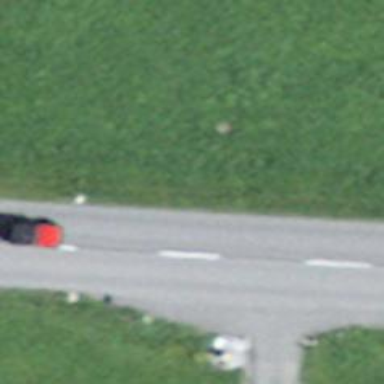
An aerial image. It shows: Bus stop along the road.